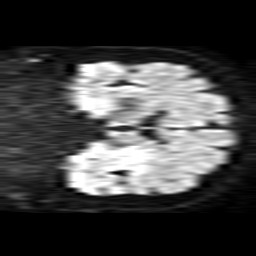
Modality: TRACE
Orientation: coronal
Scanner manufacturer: philips
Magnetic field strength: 1.5 T
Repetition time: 3.639 s
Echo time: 0.09255 s